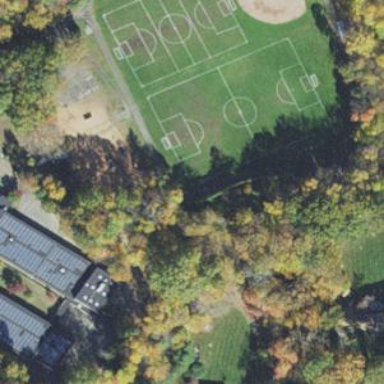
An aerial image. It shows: Pitch for leisure activities.